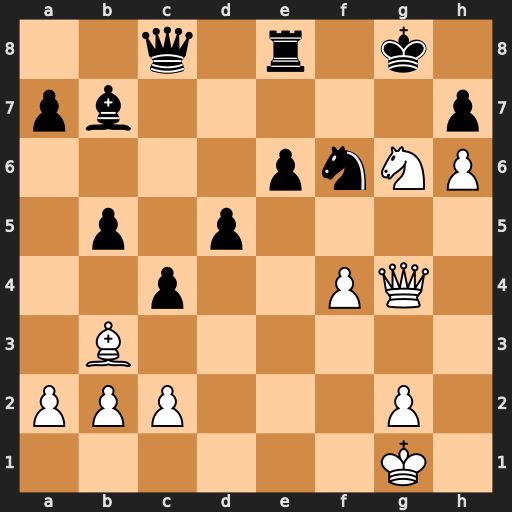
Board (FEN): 2q1r1k1/pb5p/4pnNP/1p1p4/2p2PQ1/1B6/PPP3P1/6K1
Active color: w
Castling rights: -
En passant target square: -
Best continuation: Ne7+ Kf7 Qg7#